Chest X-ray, PA view. Patient: 54 years old, sex F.
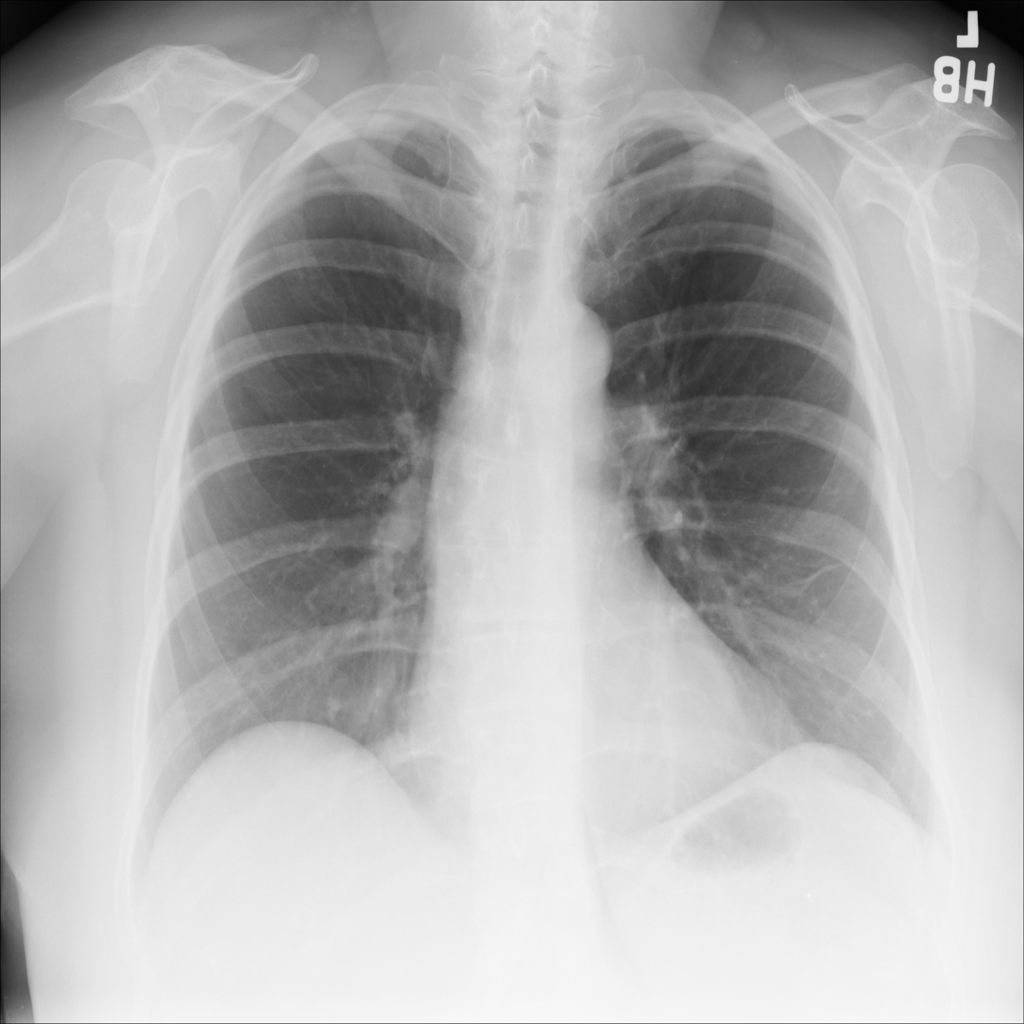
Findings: No Finding